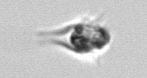
Label: Mesodinium